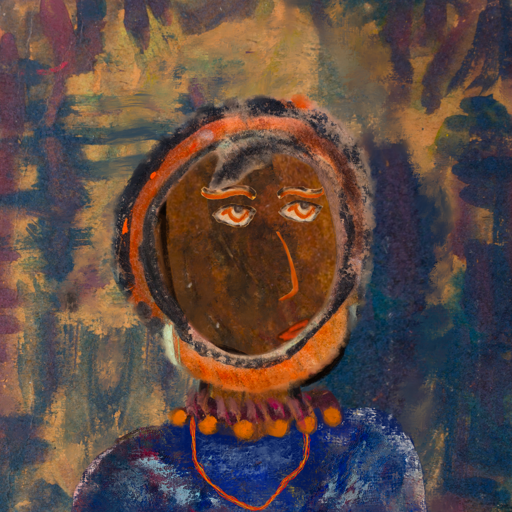
Background: InTheSun, Head And Neck Side: Mosgoul, Face Side: Experience, Bust: Irani, Hair Side: Childish, Head Accessory: Blank, Second Necklace: Gypsy_Mother_2, Necklace: Doll, Baby: Blank